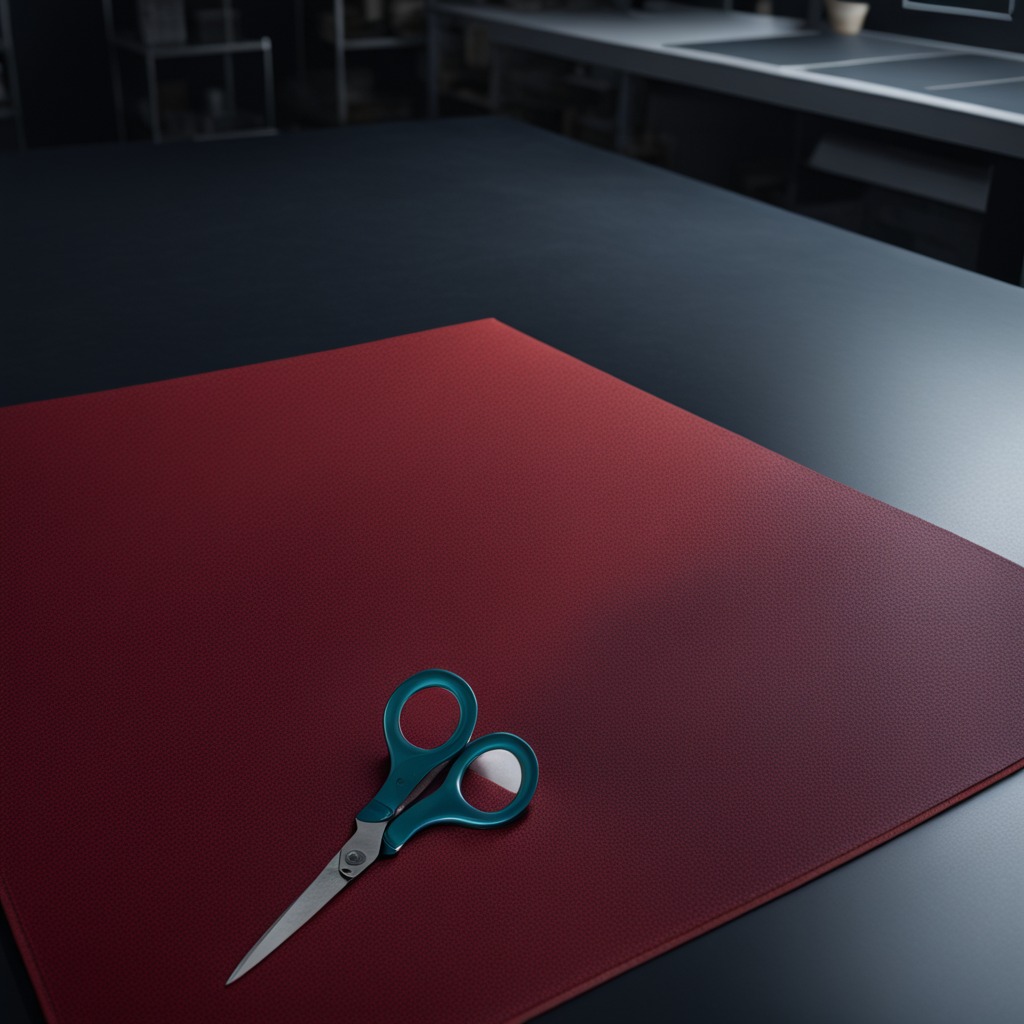
A scissor lies on the clean granite tabletop inside a workshop at night dim ambient light soft shadows worn but beneath the mat.